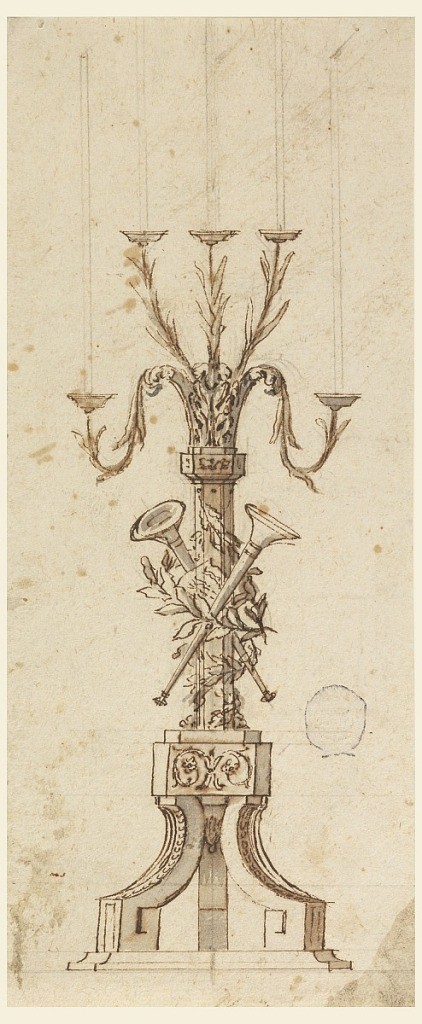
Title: Design for a Candelabra
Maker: Carlo Marchionni, Italian, 1702–1786
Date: ca. 1800
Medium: Pen and ink, brush and wash on paper
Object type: Drawing
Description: Elevation of a five-armed candelabra. Arms decorated with leaves. At center, a musical trophy.